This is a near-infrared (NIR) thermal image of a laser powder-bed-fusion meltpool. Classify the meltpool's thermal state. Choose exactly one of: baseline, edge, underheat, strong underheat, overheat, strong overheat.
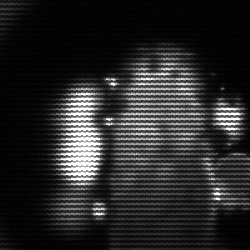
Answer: strong underheat